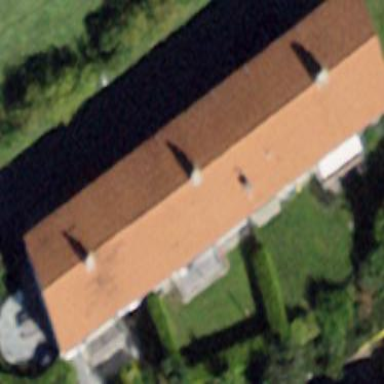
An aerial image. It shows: Building with gabled roof colored in red.